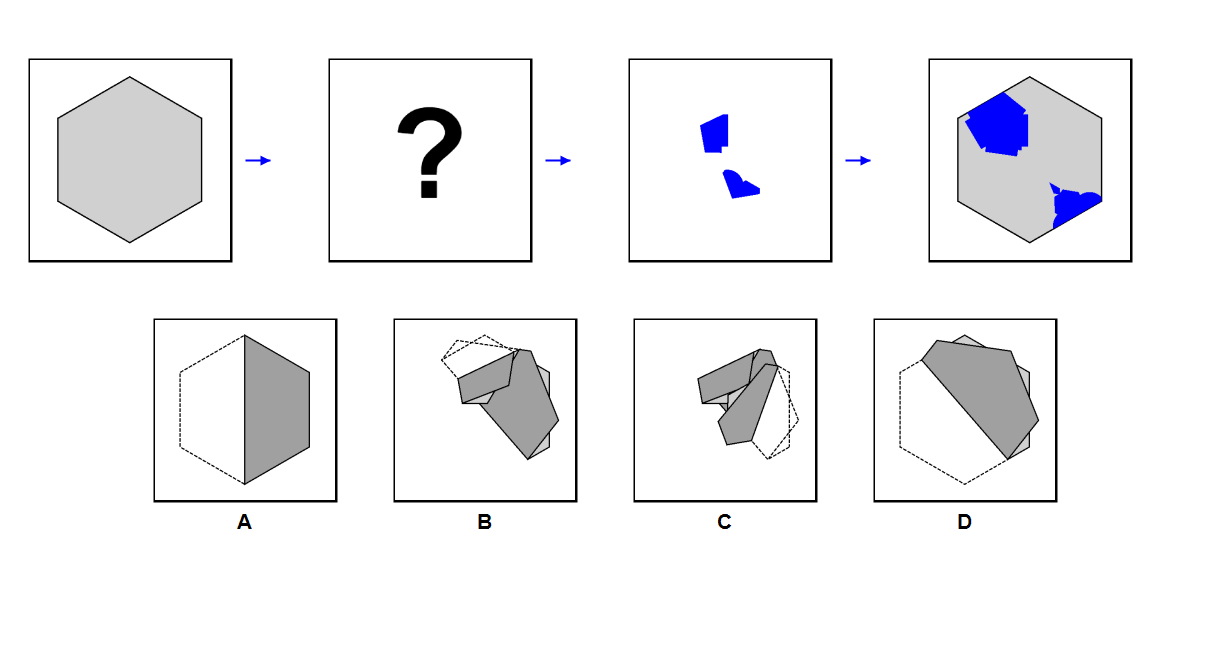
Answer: A